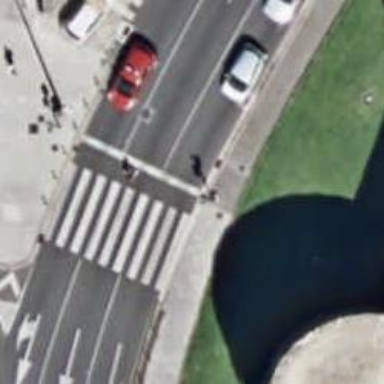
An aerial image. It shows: Road with traffic signals at the crossing.